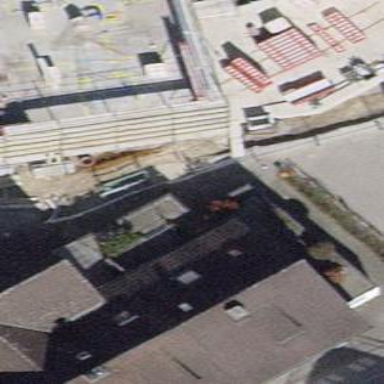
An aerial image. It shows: Building.